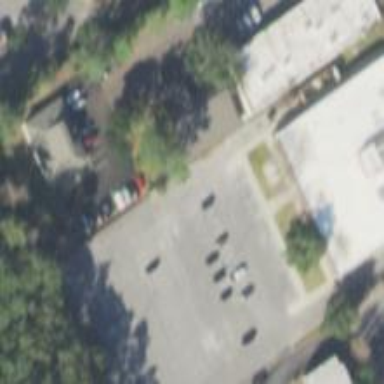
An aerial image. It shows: Parking space is available.